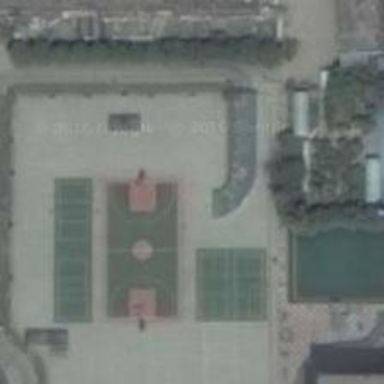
The overall tone of the playground is light green while the colour of every court is dark green .